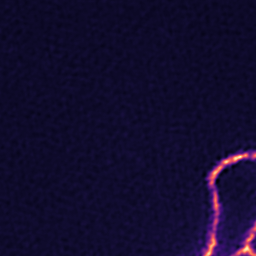
Label: Super-resolution ER image